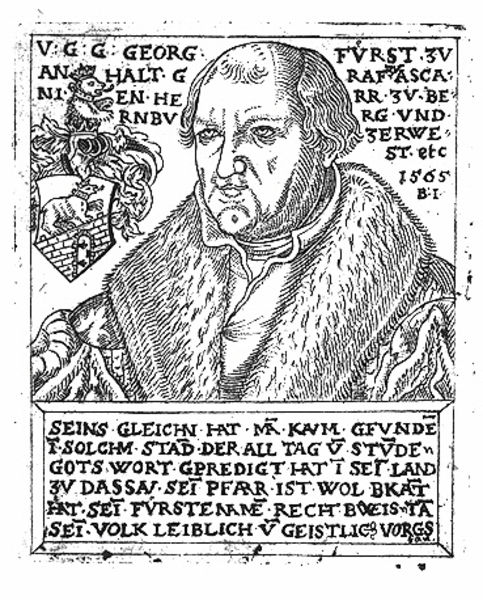
Titel: Bildnis des Fürsten Georg III. von Anhalt
Künstler: Balthasar Jenichen
Institution: (Seriendruck)
Schlagwörter: mann, mund, nase, profil, schwarz, stirn, weiss, zeichnung, tuch, alt, bart, hemd, augen, falten, hermelin, kragen, pelz, rahmen, bild, bildnis, gilde, portrait, porträt, haare, mantel, adel, kinn, krone, renaissance, deutschland, fell, lächeln, holzschnitt, schrift, mauer, grafik, könig, collar, inschrift, streng, glatze, print, deutsch, tor, schild, druck, schnitt, schraffur, stich, schwarzweiß, text, woodcut, beschriftung, helm, nerz, fürst, portrai, wappen, pelzkragen, doppelkinn, man, wams, german, löwe, emblem, kupferstich, black and white, bär, fur, etching, writing, beschreibung, graf, georg, latein, prfil, coat of arms, reformation, helmzier, austere, anhalt, bllick, blockdruck, rformation, 1565, luther, bbild, georg fürst zu anhalt, waffen, lions, written word, prech, holzdruck